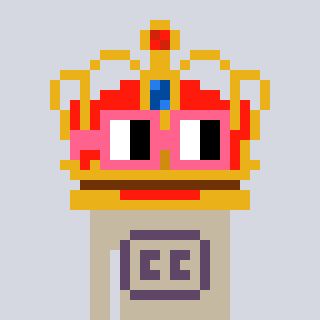
a pixel art character with square pink glasses, a crown-shaped head and a bege-colored body on a cool background